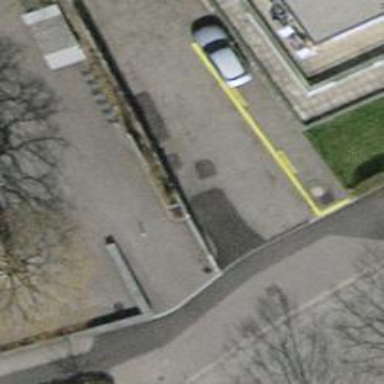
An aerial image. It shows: Bollard.